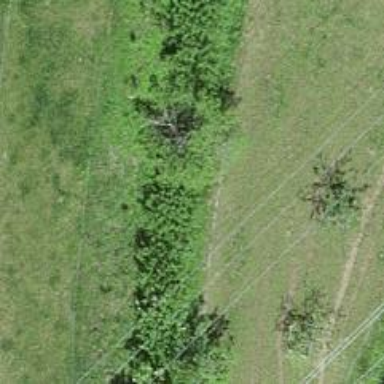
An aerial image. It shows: Hedge acting as barrier.